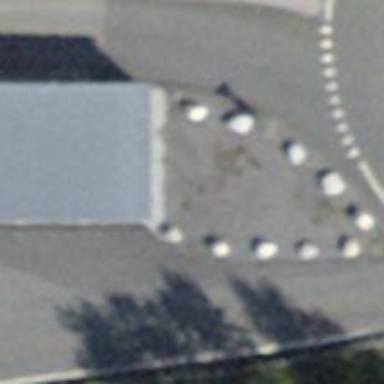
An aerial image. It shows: Bollard barrier.